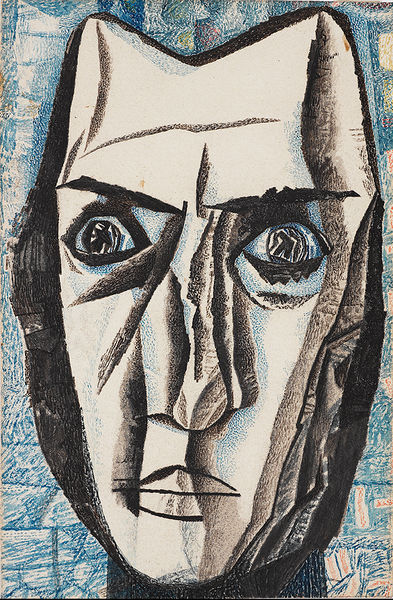
Titel: Head
Künstler: Pavel Filonov
Standort: Amherst (Massachusetts, USA)
Institution: Mead Art Museum, Amherst College
Schlagwörter: blue, white, black, expressionism, face, gray, green, grey, modern, nose, painting, portrait, woman, yellow, looking, pink, print, sad, man, background, head, orange, eyes, male, drawing, look, color, cubist, shadow, brow, chin, mouth, sketch, abstract, person, human, cheeks, style, bald, abstraction, eye, lips, stare, charcoal, horns, picasso, cubism, cheek, staring, druck, cut, tan, still, forehead, scary, anger, angry, collage, abstarct, bold, distorted, serious, angular, dimension, crying, symmetrical, detailed, brows, blad, pupil, thick, weird, pupils, lashes, severe, expressionissmus, straimg, steim, starimg, eyas, furrow, retinas, blrack, outh